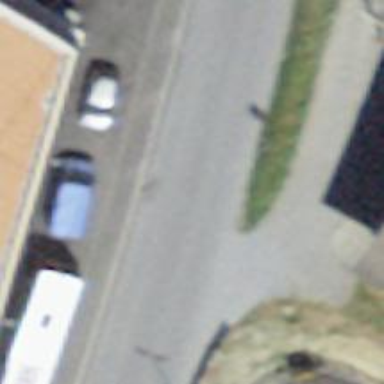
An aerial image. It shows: Left sidewalk along asphalt tertiary road.